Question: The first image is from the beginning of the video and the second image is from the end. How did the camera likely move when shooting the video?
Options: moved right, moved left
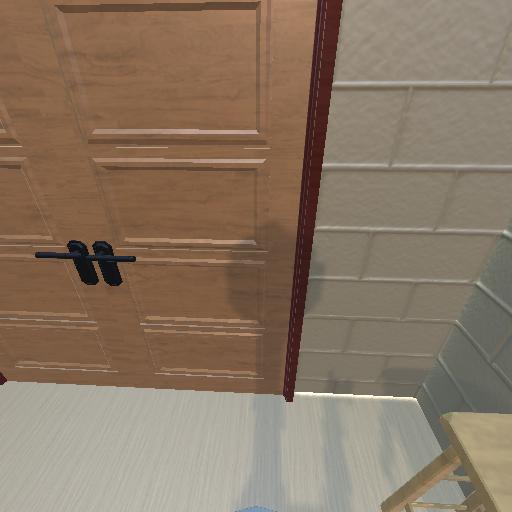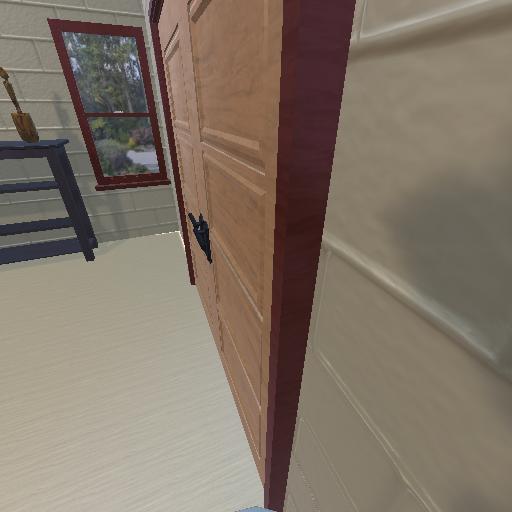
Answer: moved right